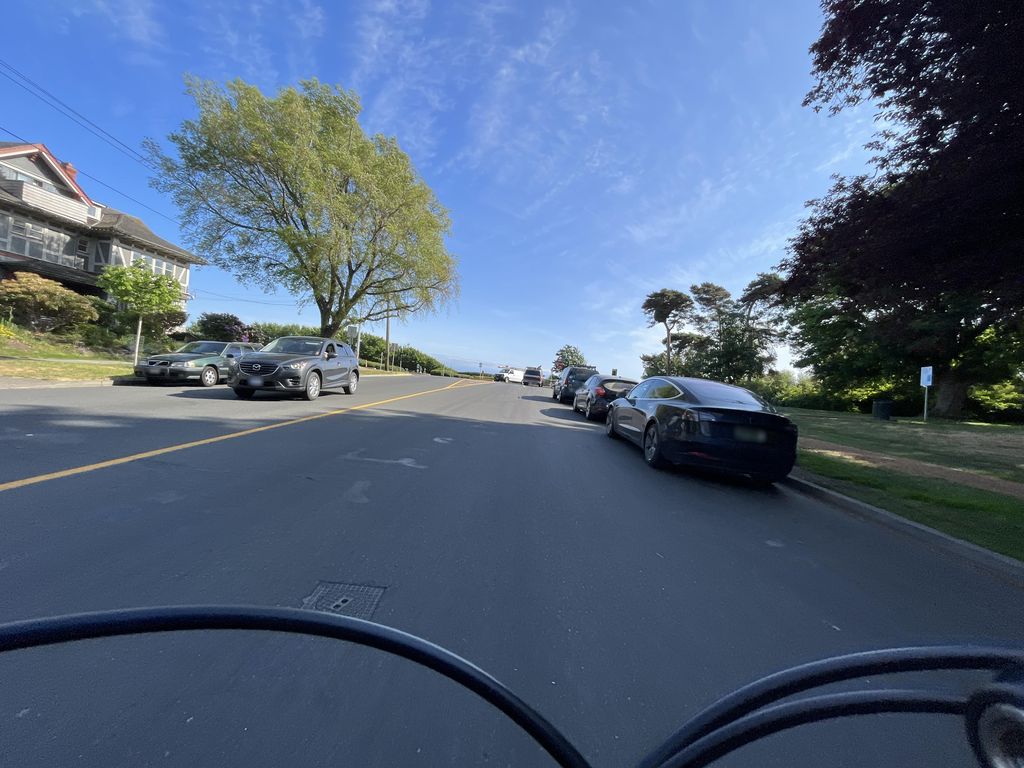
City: victoria